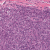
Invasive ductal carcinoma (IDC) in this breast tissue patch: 0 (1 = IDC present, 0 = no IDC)